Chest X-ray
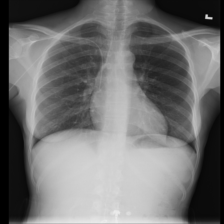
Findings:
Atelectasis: negative
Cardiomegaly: negative
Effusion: negative
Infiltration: positive
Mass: negative
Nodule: negative
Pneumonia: negative
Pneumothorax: negative
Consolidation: negative
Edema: negative
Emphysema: negative
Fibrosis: negative
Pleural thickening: negative
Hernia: negative